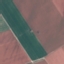
Land use / land cover: AnnualCrop